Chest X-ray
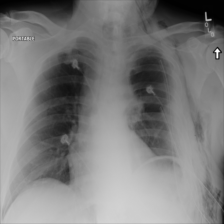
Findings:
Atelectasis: positive
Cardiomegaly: negative
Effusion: negative
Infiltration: negative
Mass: negative
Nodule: negative
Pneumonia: negative
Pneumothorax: negative
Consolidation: negative
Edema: negative
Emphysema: positive
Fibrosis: negative
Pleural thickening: negative
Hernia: negative